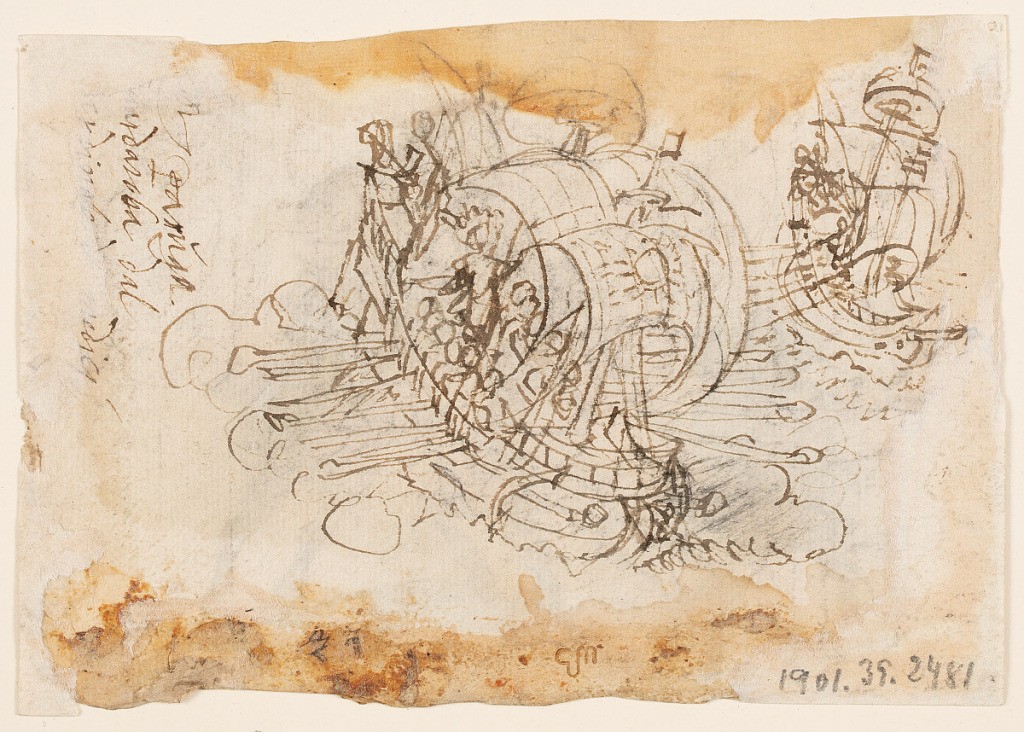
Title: Two Galleys at Sea
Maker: Jan van der Straet, called Stradanus, Flemish, 1523–1605
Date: ca. 1587 – 1590
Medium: Recto: pen and brown ink over black chalk on laid paper Verso: pen and brown ink, brush and brown wash, with corrections by the artist in white opaque paint, over black chalk on laid paper
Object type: Drawing
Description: Recto: Two galleys shown obliquely from the stern. Wind inflates the sails, one of which is decorated with an image of the sun.
Verso: A man on horseback thrusts his sword into the flank of a stag. The stage is held in place by an attendant, who grasps its antlers.